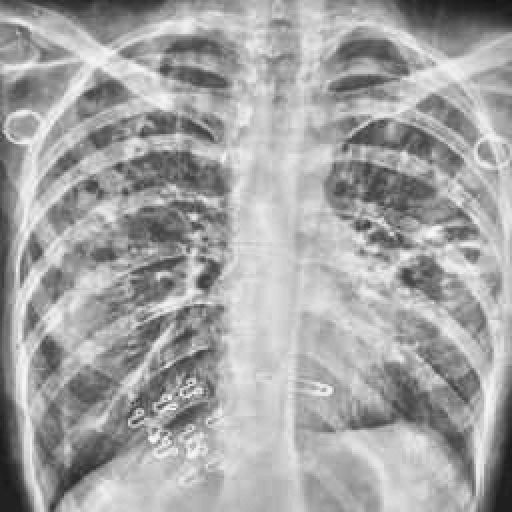
Finding: TUBERCULOSIS